Field crop: maize
Growth stage: 2
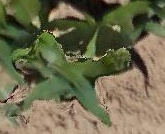
Species: maize